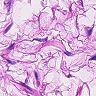
Metastatic tissue present: no